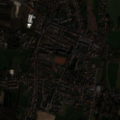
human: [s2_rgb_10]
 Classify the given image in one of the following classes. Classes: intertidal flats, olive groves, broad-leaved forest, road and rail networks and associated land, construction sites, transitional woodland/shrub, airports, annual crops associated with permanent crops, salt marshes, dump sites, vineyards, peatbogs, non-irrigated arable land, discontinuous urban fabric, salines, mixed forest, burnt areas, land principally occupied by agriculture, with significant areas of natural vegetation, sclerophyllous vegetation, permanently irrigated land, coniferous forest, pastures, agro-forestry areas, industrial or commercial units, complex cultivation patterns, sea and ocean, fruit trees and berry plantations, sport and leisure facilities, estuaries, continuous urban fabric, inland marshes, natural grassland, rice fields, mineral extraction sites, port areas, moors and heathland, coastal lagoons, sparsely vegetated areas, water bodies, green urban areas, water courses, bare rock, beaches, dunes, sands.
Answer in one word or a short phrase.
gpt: discontinuous urban fabric, non-irrigated arable land, pastures, complex cultivation patterns